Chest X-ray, AP view. Patient: 55 years old, sex M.
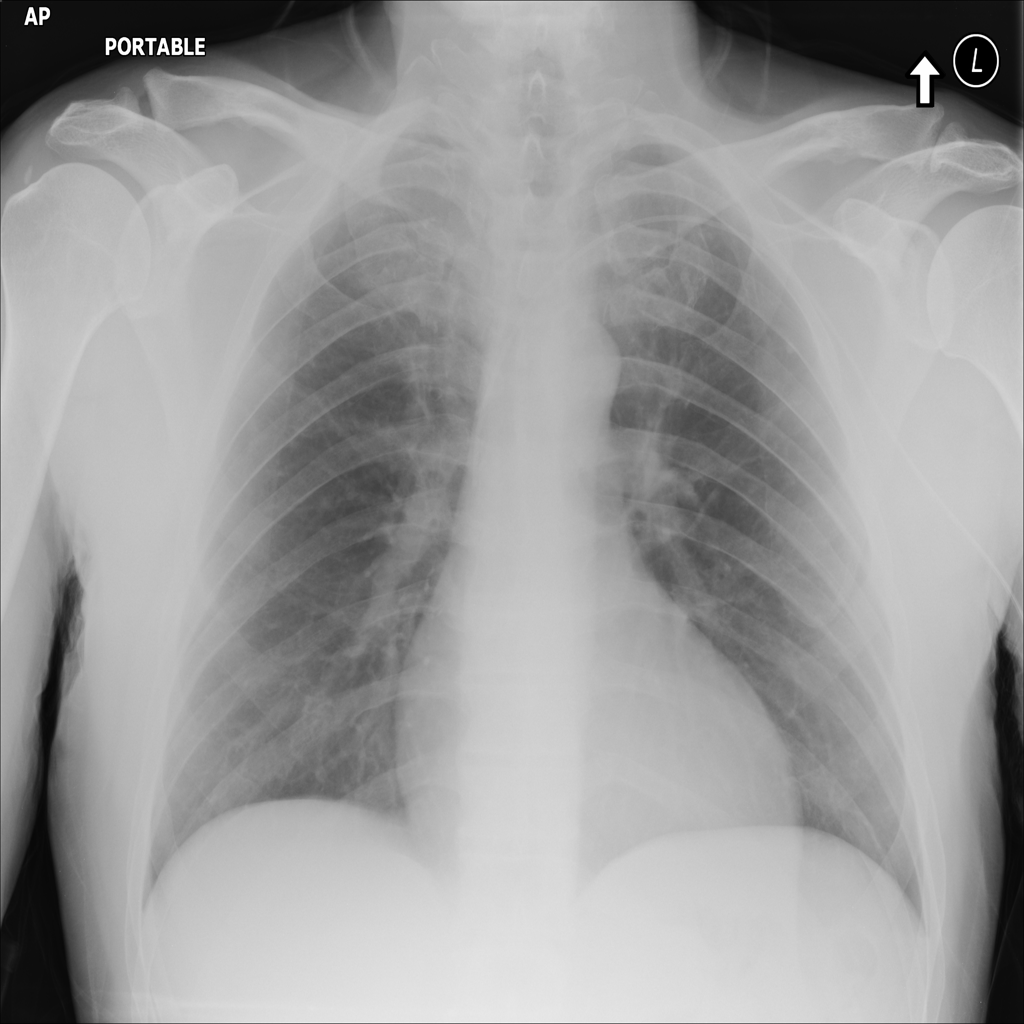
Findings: No Finding